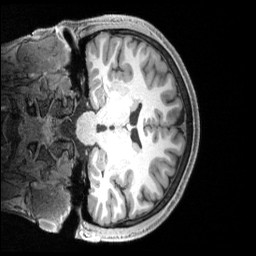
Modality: T1w
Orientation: coronal
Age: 26
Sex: male
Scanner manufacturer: siemens
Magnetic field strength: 3 T
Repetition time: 2.4 s
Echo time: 0.00219 s